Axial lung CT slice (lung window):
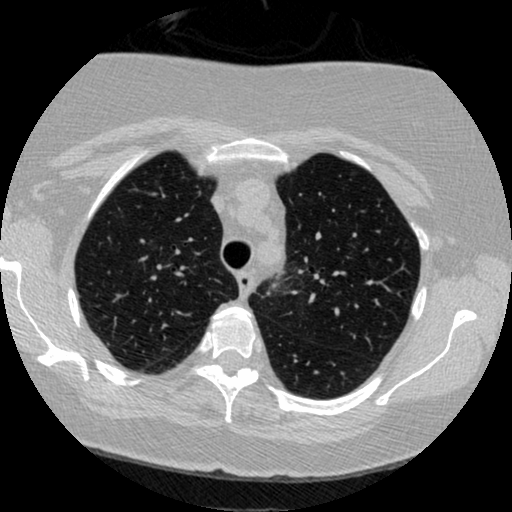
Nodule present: no